Question:
I want to loop through each file in a folder and save the substring of the file name to a variable.
For example lets say I have the following file in a folder:
ERISRequest_INC1234567.csv //Should Print -> INC1234567
ERISRequest_INC8901234.csv //Should print -> INC8901234
fileName.csv //should skip this one
I want to extract the shown substring if and only if the file name starts with ERISRequest_ and store it in a variable
'''
using System;
using System.Collections.Generic;
using System.IO;
using System.Linq;
using System.Text;
using System.Threading.Tasks;
namespace FileName
{
class Program
{
static void Main(string[] args)
{
DirectoryInfo di = new DirectoryInfo(@"C:");
foreach(FileInfo fi in di.GetFiles())
{
Console.WriteLine(fi.Name);
}
Console.ReadLine();
}
}
}
'''
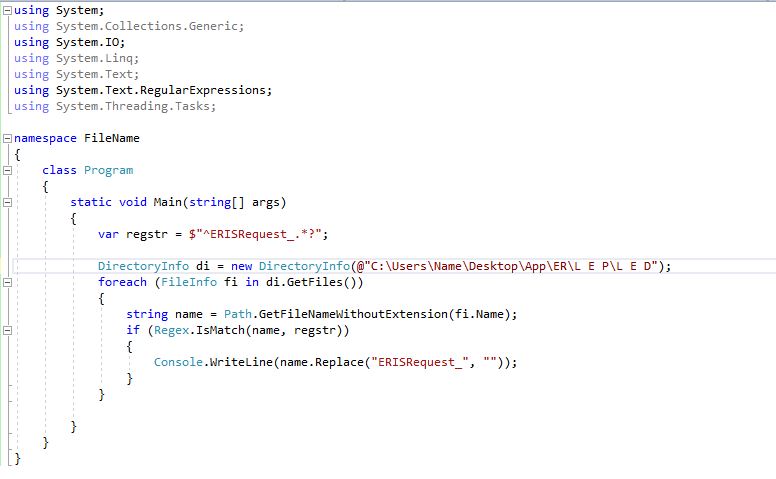
Answer: Now, Try this, in C#.
'''
Regex regex = new Regex(@"ERISRequest_(?<val>[a-zA-Z0-9]{1,})");
DirectoryInfo di = new DirectoryInfo(@"C:");
foreach (FileInfo fi in di.GetFiles())
{
var match = regex.Match(Path.GetFileNameWithoutExtension(fi.Name));
if (match.Success)
{
Console.WriteLine(match.Groups["val"].Value);
}
}
Console.ReadLine();
'''